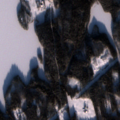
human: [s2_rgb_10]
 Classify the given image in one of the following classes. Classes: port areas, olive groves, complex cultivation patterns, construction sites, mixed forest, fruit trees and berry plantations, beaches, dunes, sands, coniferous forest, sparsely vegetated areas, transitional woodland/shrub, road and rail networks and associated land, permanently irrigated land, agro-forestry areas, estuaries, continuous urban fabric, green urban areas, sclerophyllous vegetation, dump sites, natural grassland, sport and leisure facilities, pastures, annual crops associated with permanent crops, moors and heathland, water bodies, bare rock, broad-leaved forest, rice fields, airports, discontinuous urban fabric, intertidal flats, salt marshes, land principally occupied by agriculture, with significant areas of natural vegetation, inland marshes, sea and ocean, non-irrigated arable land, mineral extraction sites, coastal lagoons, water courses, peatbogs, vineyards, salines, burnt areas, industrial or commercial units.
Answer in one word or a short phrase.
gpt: coniferous forest, mixed forest, water bodies